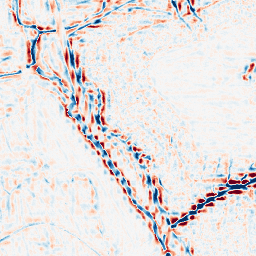
Category: wavelet
Decomposition family: wavelet_reverse_biorthogonal
Decomposition parameters: wavelet: rbio1.3
level: 3
Upsampling method: quadratic
Upsampling parameters: scale: 8
Upsampling scale: 8